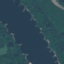
Land use / land cover: River